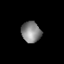
Tissue: lung
Cell type: Myeloid cells
Senescence score: 0.5992
Nuclear area (px): 405
Mean DAPI intensity: 132.198